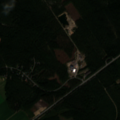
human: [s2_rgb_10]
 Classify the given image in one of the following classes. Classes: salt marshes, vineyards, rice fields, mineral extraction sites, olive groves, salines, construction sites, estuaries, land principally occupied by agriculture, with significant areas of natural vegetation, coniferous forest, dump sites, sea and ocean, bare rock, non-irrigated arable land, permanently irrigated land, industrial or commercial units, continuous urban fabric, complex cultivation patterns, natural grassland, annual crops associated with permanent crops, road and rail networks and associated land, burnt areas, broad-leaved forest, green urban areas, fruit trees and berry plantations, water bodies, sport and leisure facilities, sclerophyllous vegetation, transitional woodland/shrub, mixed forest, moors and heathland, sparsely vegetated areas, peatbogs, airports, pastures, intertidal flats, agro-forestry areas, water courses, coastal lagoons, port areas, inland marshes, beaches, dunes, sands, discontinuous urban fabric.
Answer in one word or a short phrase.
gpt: non-irrigated arable land, land principally occupied by agriculture, with significant areas of natural vegetation, coniferous forest